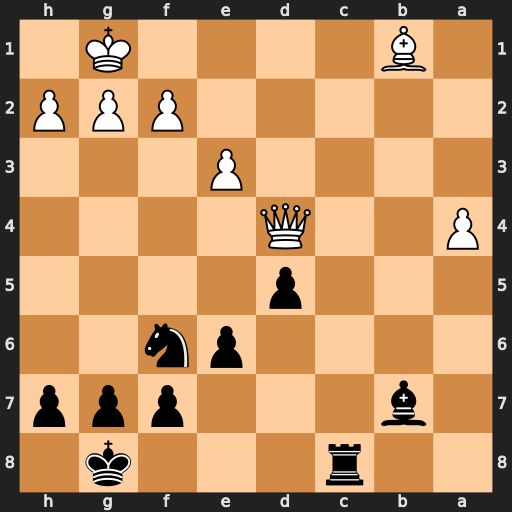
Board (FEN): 2r3k1/1b3ppp/4pn2/3p4/P2Q4/4P3/5PPP/1B4K1
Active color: b
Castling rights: -
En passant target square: -
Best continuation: Rc1+ Qd1 Rxd1#